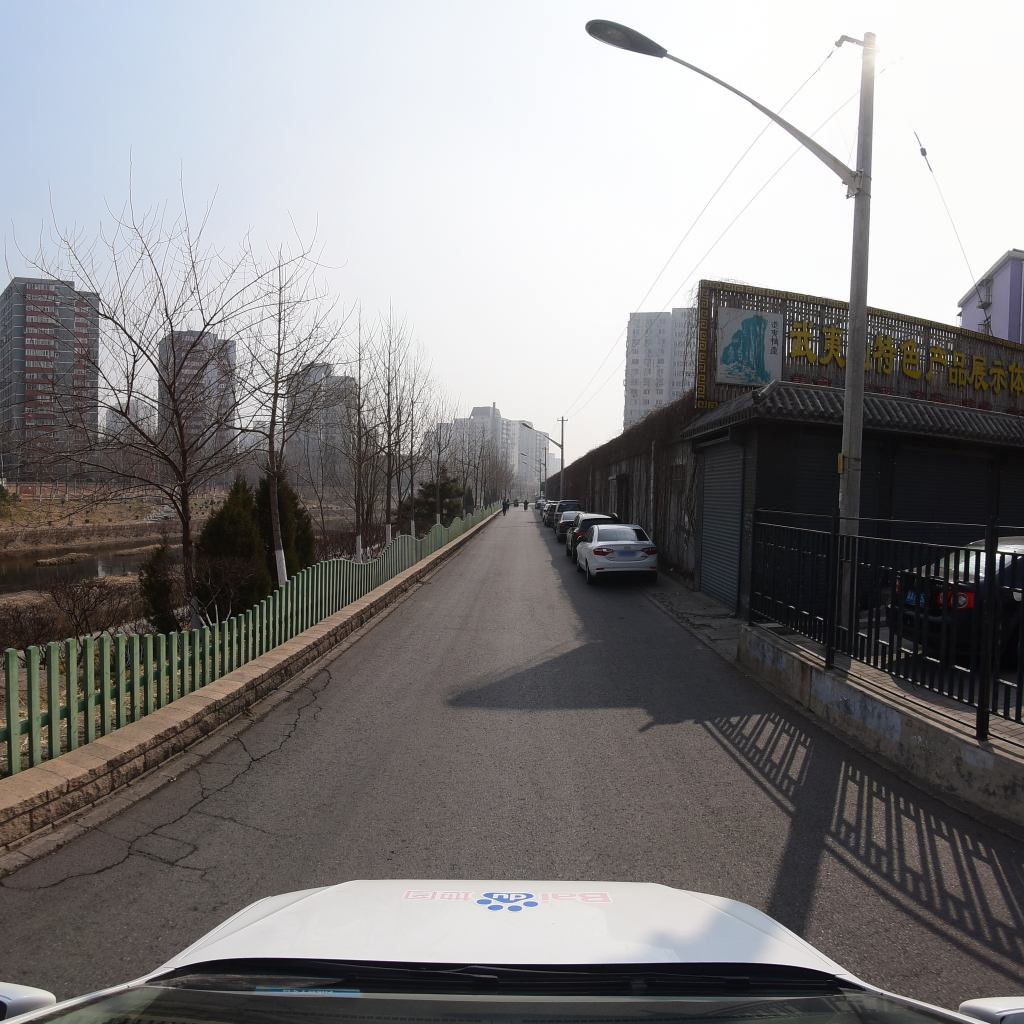
Region: Fengtai
Road damage annotations: alligator crack